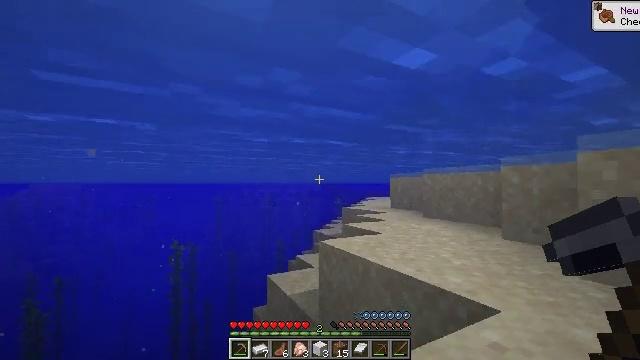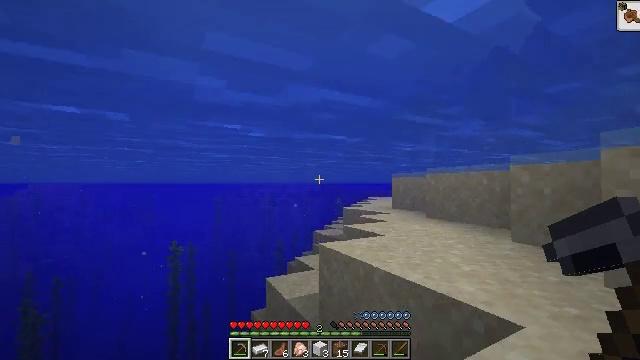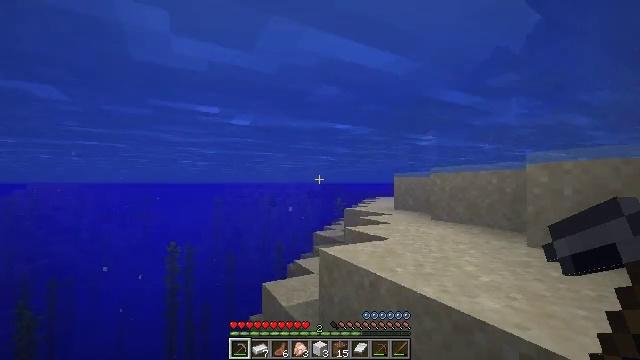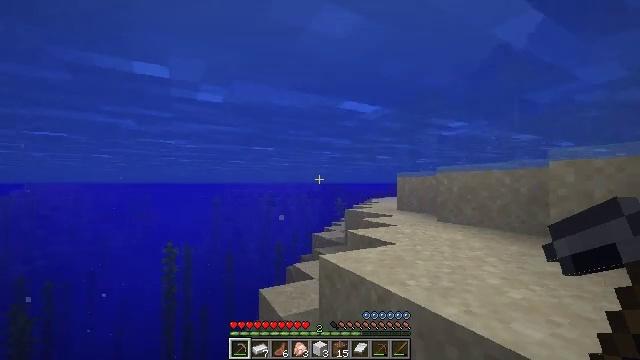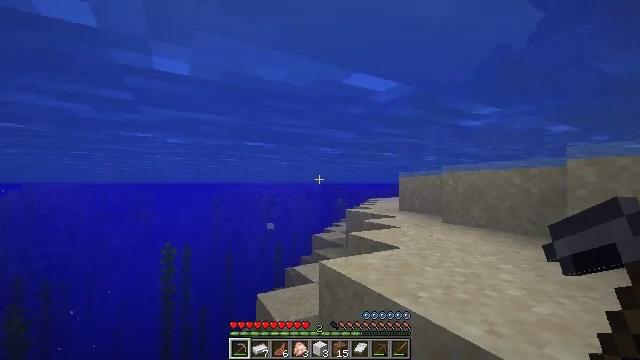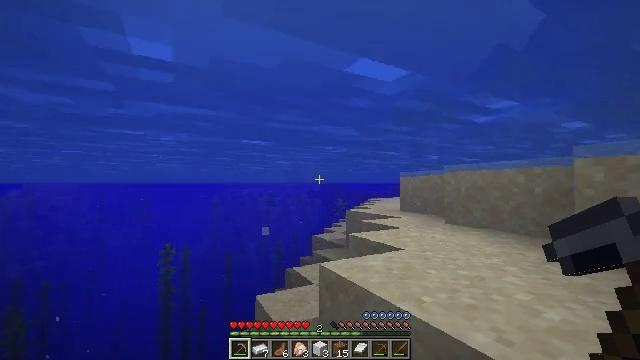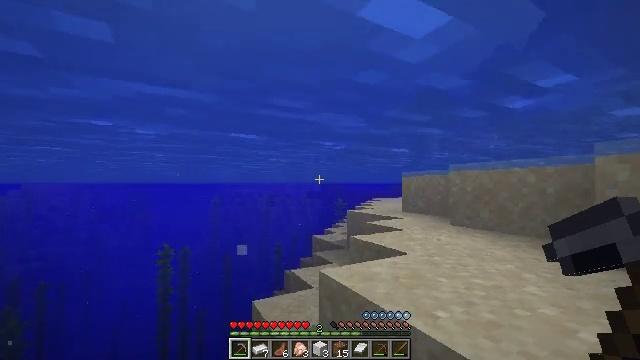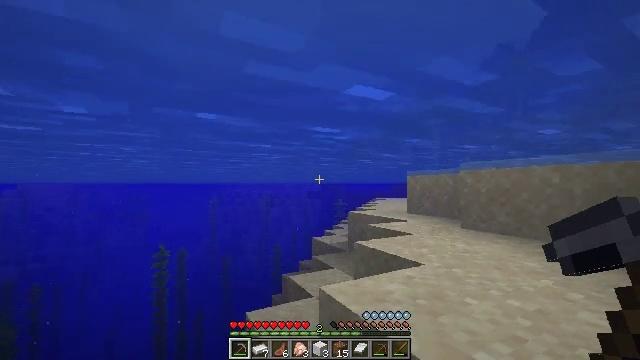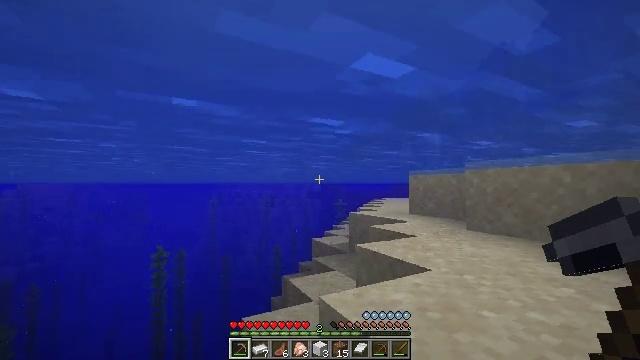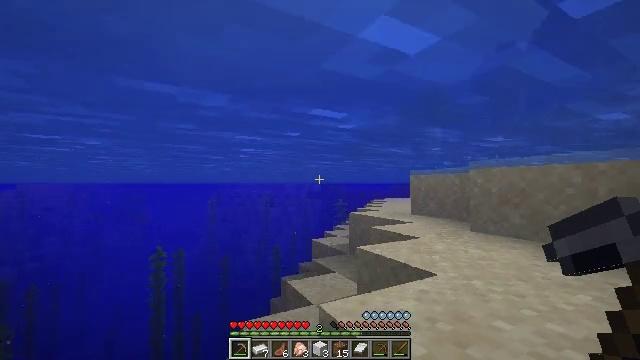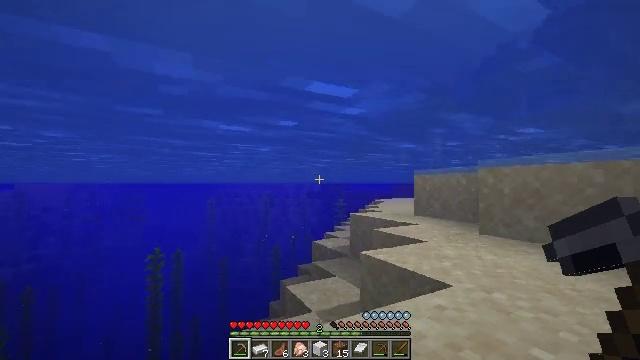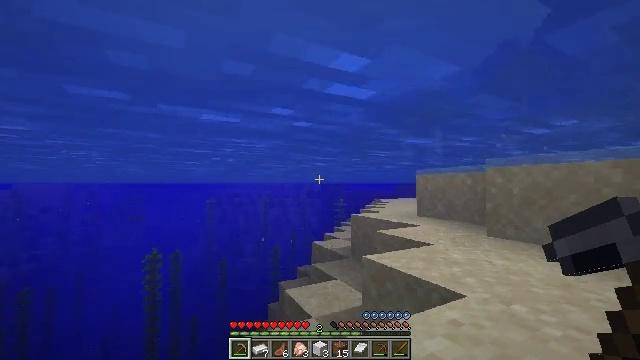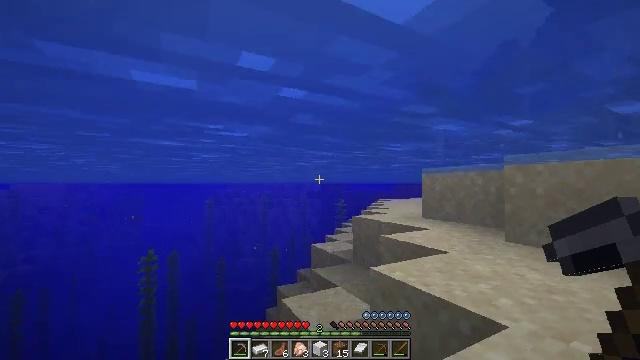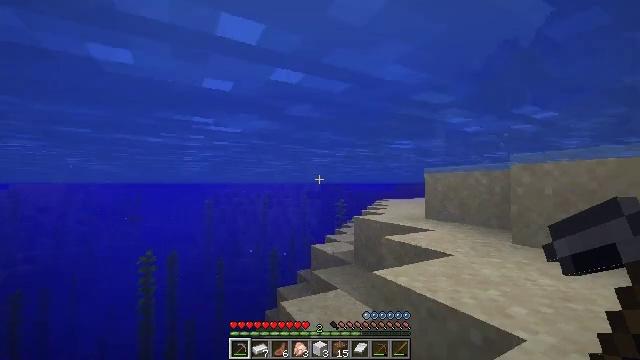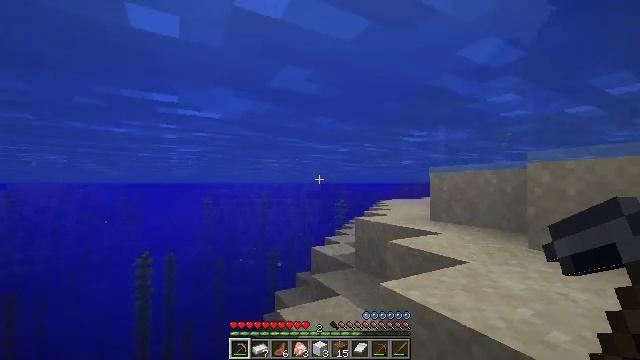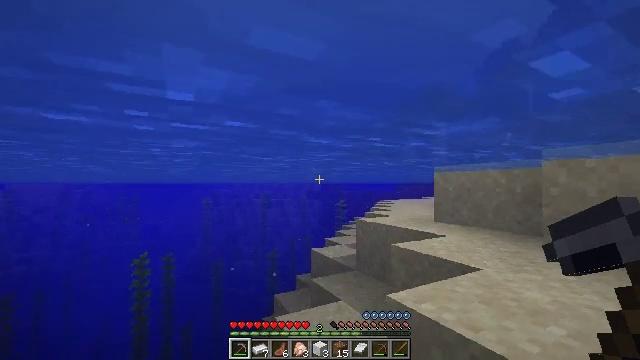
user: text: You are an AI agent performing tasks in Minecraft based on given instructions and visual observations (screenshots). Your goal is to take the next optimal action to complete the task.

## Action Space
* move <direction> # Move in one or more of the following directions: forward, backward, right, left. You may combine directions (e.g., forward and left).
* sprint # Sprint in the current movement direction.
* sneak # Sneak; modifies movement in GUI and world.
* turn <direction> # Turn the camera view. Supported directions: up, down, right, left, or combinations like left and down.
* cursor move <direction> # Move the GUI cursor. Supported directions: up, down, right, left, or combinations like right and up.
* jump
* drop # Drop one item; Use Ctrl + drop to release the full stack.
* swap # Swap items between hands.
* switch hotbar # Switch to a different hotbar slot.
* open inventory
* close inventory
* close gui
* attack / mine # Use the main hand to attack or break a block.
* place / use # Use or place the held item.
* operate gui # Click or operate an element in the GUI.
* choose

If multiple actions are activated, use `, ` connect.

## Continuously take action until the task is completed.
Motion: motion action
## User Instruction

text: Gather the chest from its place.
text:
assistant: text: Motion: move forward
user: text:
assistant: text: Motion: move forward
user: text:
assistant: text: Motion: move forward
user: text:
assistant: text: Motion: move forward
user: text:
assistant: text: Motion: move forward
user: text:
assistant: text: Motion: move forward
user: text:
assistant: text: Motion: move forward
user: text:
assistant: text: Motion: move forward
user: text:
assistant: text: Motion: move forward
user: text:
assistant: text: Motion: move forward
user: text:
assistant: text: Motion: move forward
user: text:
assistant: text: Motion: move forward
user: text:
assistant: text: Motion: move forward
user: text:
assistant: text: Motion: move forward
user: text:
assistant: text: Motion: move forward
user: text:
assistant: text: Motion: move forward
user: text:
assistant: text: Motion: move forward
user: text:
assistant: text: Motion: move forward
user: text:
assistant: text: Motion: move forward
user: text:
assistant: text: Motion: move forward
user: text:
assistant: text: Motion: move forward
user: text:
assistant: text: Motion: move forward
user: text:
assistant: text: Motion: move forward
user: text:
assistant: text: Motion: move forward
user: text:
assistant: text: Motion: move forward
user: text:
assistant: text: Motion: move forward
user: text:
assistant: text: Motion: move forward
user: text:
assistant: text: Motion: move forward
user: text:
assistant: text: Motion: move forward
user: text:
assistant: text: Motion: move forward